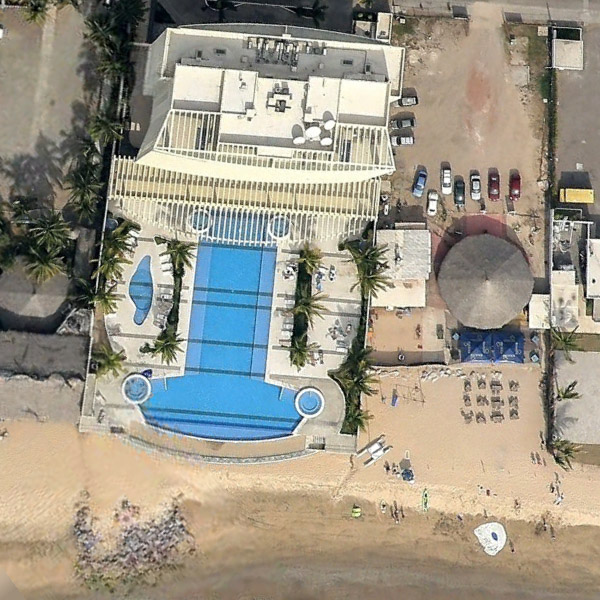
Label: Resort